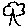
Label: tree